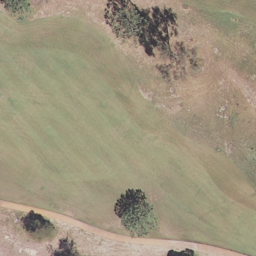
Label: golf course